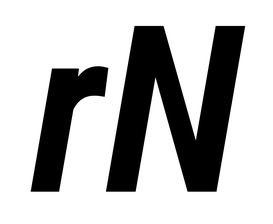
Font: Roboto-Italic_Condensed_SemiBold_Italic